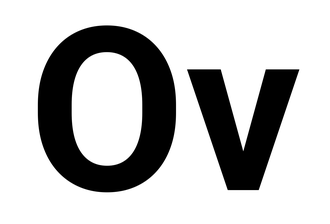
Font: Roboto_Bold